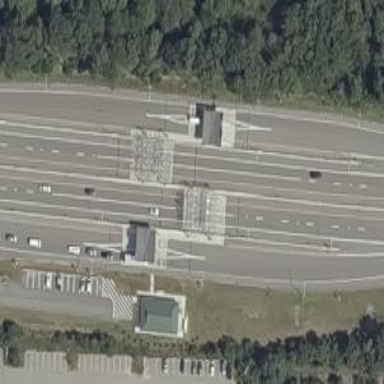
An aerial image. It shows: Toll gantry on the road.